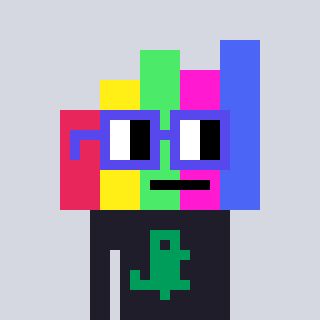
a pixel art character with square blue glasses, a bar chart-shaped head and a grayscale-colored body on a cool background